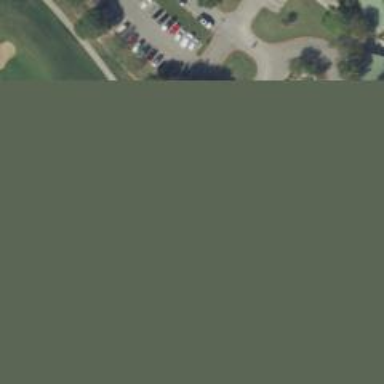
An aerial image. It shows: Path used for both walking and golf.